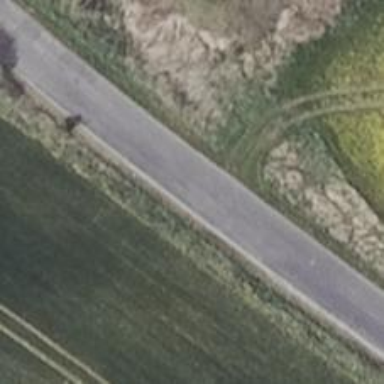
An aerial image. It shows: Tertiary road with asphalt surface.